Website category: sports
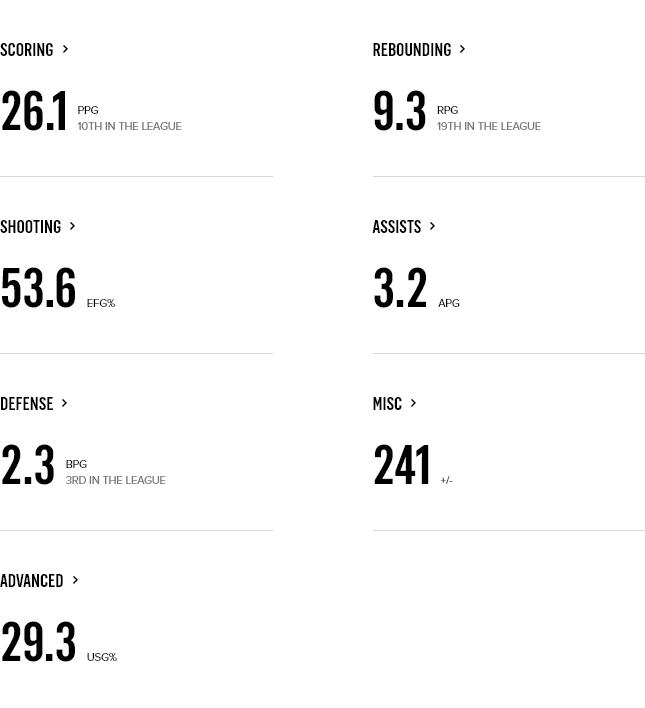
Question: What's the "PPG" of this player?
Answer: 26.1

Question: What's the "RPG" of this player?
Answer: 9.3

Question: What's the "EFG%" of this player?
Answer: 53.6

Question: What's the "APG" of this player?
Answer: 3.2

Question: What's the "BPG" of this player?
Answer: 2.3

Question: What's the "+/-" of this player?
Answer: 241

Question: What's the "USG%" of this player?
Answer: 29.3

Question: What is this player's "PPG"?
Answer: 26.1

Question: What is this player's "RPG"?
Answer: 9.3

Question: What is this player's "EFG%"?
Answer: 53.6

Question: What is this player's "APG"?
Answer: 3.2

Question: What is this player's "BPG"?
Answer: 2.3

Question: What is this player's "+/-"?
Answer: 241

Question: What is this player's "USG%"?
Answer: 29.3

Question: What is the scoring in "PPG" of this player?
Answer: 26.1

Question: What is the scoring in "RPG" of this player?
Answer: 9.3

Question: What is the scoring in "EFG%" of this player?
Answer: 53.6

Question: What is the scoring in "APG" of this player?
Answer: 3.2

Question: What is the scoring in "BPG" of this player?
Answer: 2.3

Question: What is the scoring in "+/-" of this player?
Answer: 241

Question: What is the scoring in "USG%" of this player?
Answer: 29.3

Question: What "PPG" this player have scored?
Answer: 26.1

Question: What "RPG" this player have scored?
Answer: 9.3

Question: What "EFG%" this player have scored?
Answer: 53.6

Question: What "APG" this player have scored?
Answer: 3.2

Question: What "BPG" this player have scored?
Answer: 2.3

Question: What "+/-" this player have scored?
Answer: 241

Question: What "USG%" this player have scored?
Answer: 29.3

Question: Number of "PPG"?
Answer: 26.1

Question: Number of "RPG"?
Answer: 9.3

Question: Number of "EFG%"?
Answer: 53.6

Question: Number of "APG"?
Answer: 3.2

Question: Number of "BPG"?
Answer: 2.3

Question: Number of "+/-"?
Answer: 241

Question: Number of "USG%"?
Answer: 29.3

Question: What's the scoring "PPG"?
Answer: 26.1

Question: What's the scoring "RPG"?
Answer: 9.3

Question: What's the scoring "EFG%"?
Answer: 53.6

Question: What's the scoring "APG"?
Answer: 3.2

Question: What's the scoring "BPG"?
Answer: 2.3

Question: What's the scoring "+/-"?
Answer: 241

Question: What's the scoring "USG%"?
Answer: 29.3